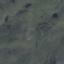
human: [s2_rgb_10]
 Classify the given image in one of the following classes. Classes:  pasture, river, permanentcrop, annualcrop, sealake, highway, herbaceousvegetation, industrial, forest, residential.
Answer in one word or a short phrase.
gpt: HerbaceousVegetation